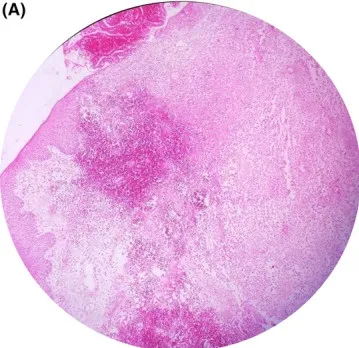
Histopathological assessment;. Oral soft tissue segment with cell infiltration (x50).
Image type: pathology (h&e)